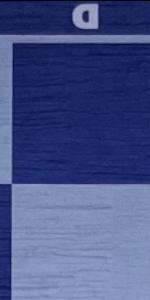
Label: Empty